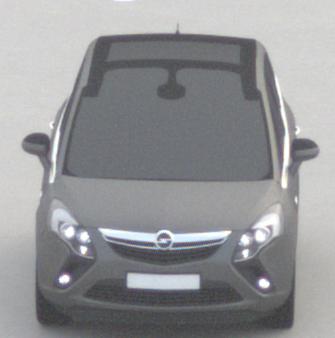
Make: Opel
Model: Zafira Tourer 1.8
Detailed model: Zafira (C) Tourer
Model produced from: 2012/01
Model produced until: 2015/06
Doors: 5
Color: gray
Road condition: dry road
Daytime: morning or afternoon
Contrast: low contrast